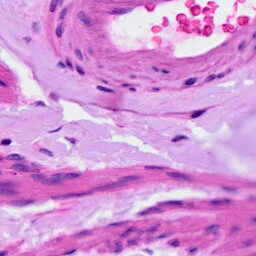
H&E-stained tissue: Ovarian